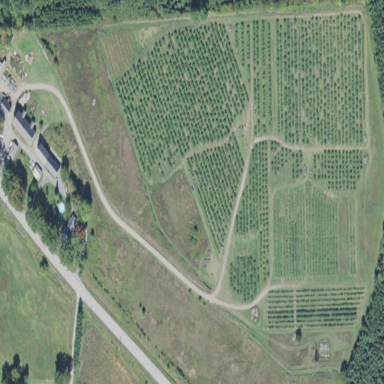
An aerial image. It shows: Orchard.